Question: i need to arrange 5 div's inside a div with different widths and heights as shown in the image using only percentages in css.. So far i have done this. but not able to do the css properly. please help.!
html
'''
<div id="blocks">
<div id="block1"></div>
<div id="block2"></div>
<div id="block3"></div>
<div id="block4"></div>
<div id="block5"></div>
</div>
'''
CSS
'''
#blocks
{
width:80%;
height:500px;
margin:0 auto;
}
#block1
{
height:66.67%;
width:33.33%;
}
#block2
{
height:33.33%;
width:66.67%;
}
#block3
{
height:33.33%;
width:33.33%;
}
#block4
{
height:33.33%;
width:66.67%;
}
#block5
{
height:66.67%;
width:33.33%;
}
'''

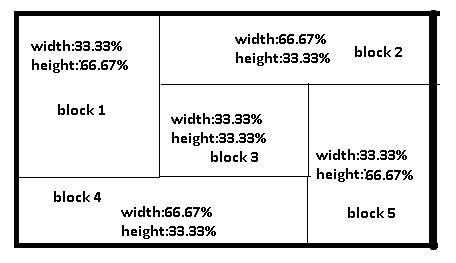
Answer: You can use floats to style your HTML the way you want. Here is how I have done it: <URL>
HTML:
'''
<div id="blocks">
<div id="block1"></div>
<div id="block2"></div>
<div id="block3"></div>
<div id="block5"></div>
<div id="block4"></div>
</div>
'''
CSS:
'''
div {
outline: solid 1px black;
}
#blocks {
width:80%;
height:500px;
margin:0 auto;
background-color: #ffe;
}
#block1 {
height:66.67%;
width:33.33%;
background: red;
float: left;
}
#block2 {
height:33.33%;
width:66.67%;
background: yellow;
float: right;
}
#block3 {
height:33.33%;
width:33.33%;
background: green;
float: left;
}
#block4 {
height:33.33%;
width:66.67%;
background: cyan;
float:left;
}
#block5 {
height:66.67%;
width:33.33%;
background: magenta;
float: right;
}
'''
You need to use specific floats on elements and change the order of block4 and block5 in your HTML (or swap their styles in the CSS).